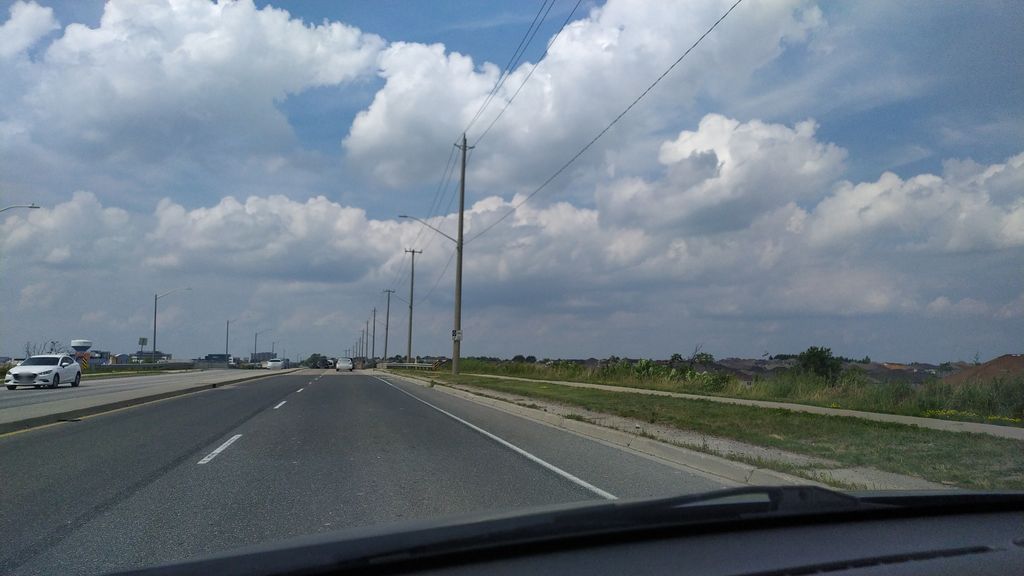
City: kitchener-waterloo